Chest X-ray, AP view. Patient: 76 years old, sex M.
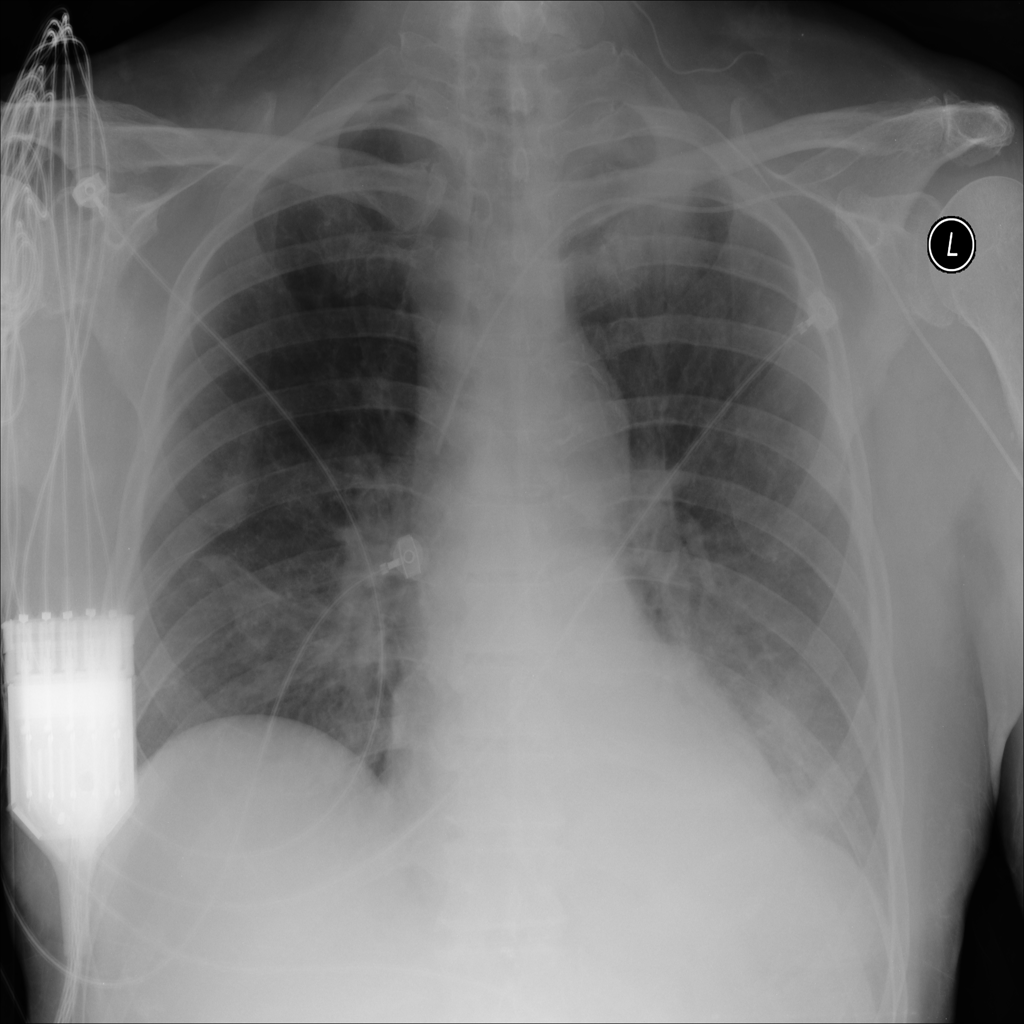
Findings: Consolidation